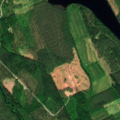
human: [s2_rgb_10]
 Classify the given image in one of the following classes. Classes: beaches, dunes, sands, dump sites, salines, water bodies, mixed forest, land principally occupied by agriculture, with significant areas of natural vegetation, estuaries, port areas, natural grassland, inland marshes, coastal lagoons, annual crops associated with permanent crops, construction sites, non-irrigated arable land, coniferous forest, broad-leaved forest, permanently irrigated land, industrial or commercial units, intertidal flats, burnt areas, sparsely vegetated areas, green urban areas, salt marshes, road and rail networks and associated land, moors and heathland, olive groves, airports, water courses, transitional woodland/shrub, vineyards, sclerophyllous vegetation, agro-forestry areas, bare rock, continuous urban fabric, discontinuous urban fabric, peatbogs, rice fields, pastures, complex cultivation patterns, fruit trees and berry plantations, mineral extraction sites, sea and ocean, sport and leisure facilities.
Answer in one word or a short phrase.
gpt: coniferous forest, mixed forest, water bodies